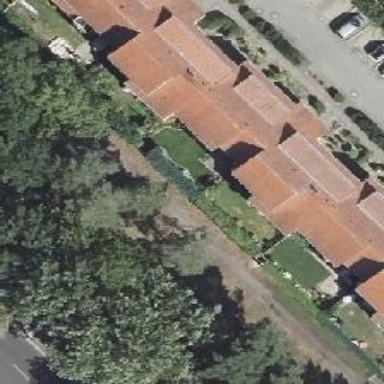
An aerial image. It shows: Terrace building with gabled roof.